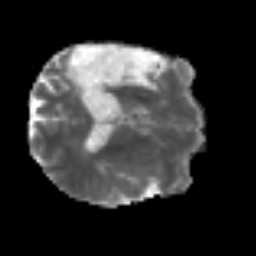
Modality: MD
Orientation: axial
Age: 47
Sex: male
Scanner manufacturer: siemens
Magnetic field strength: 3 T
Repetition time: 3.2 s
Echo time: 0.081 s